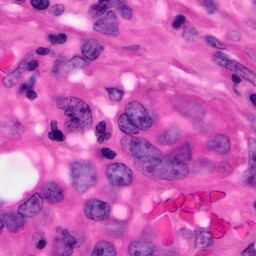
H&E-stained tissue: Pancreatic